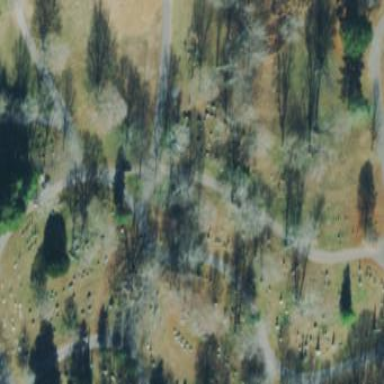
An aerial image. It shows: Sector in the cemetery.